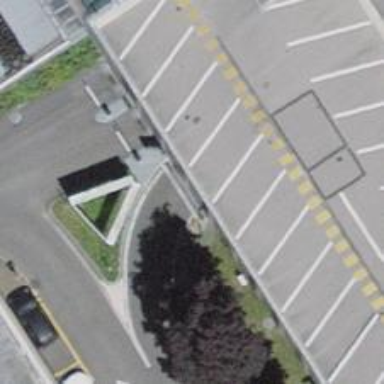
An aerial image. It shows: Parking entrance.